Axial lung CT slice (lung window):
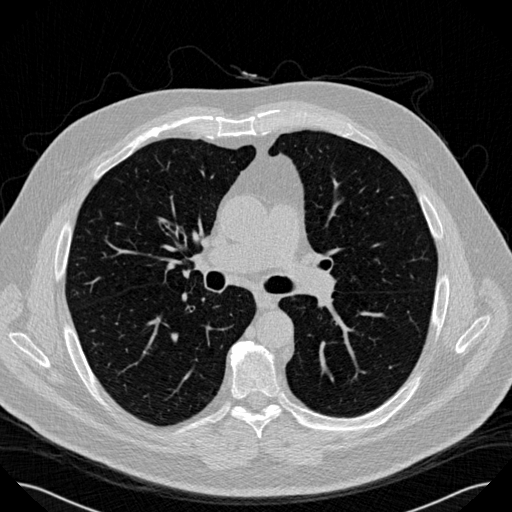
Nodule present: no